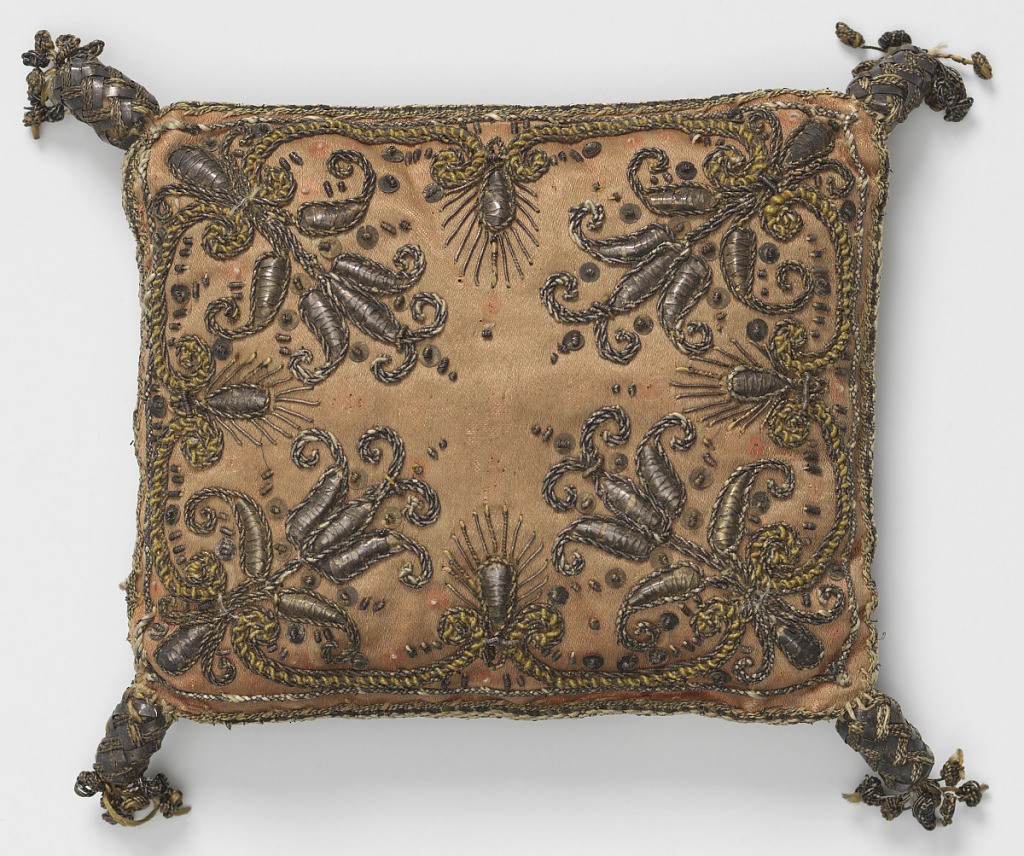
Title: Cushion
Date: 17th century
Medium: silk, metal Technique: embroidered
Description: Small rectangular cushion of deep rose satin embroidered in flat gold, gold thread and sequins. Tassels of metallic thread at the corners. Conventionalized floral motifs at corners.